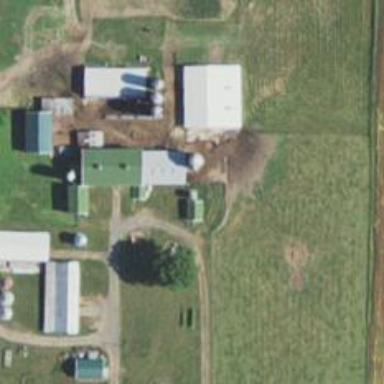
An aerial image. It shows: Silo.